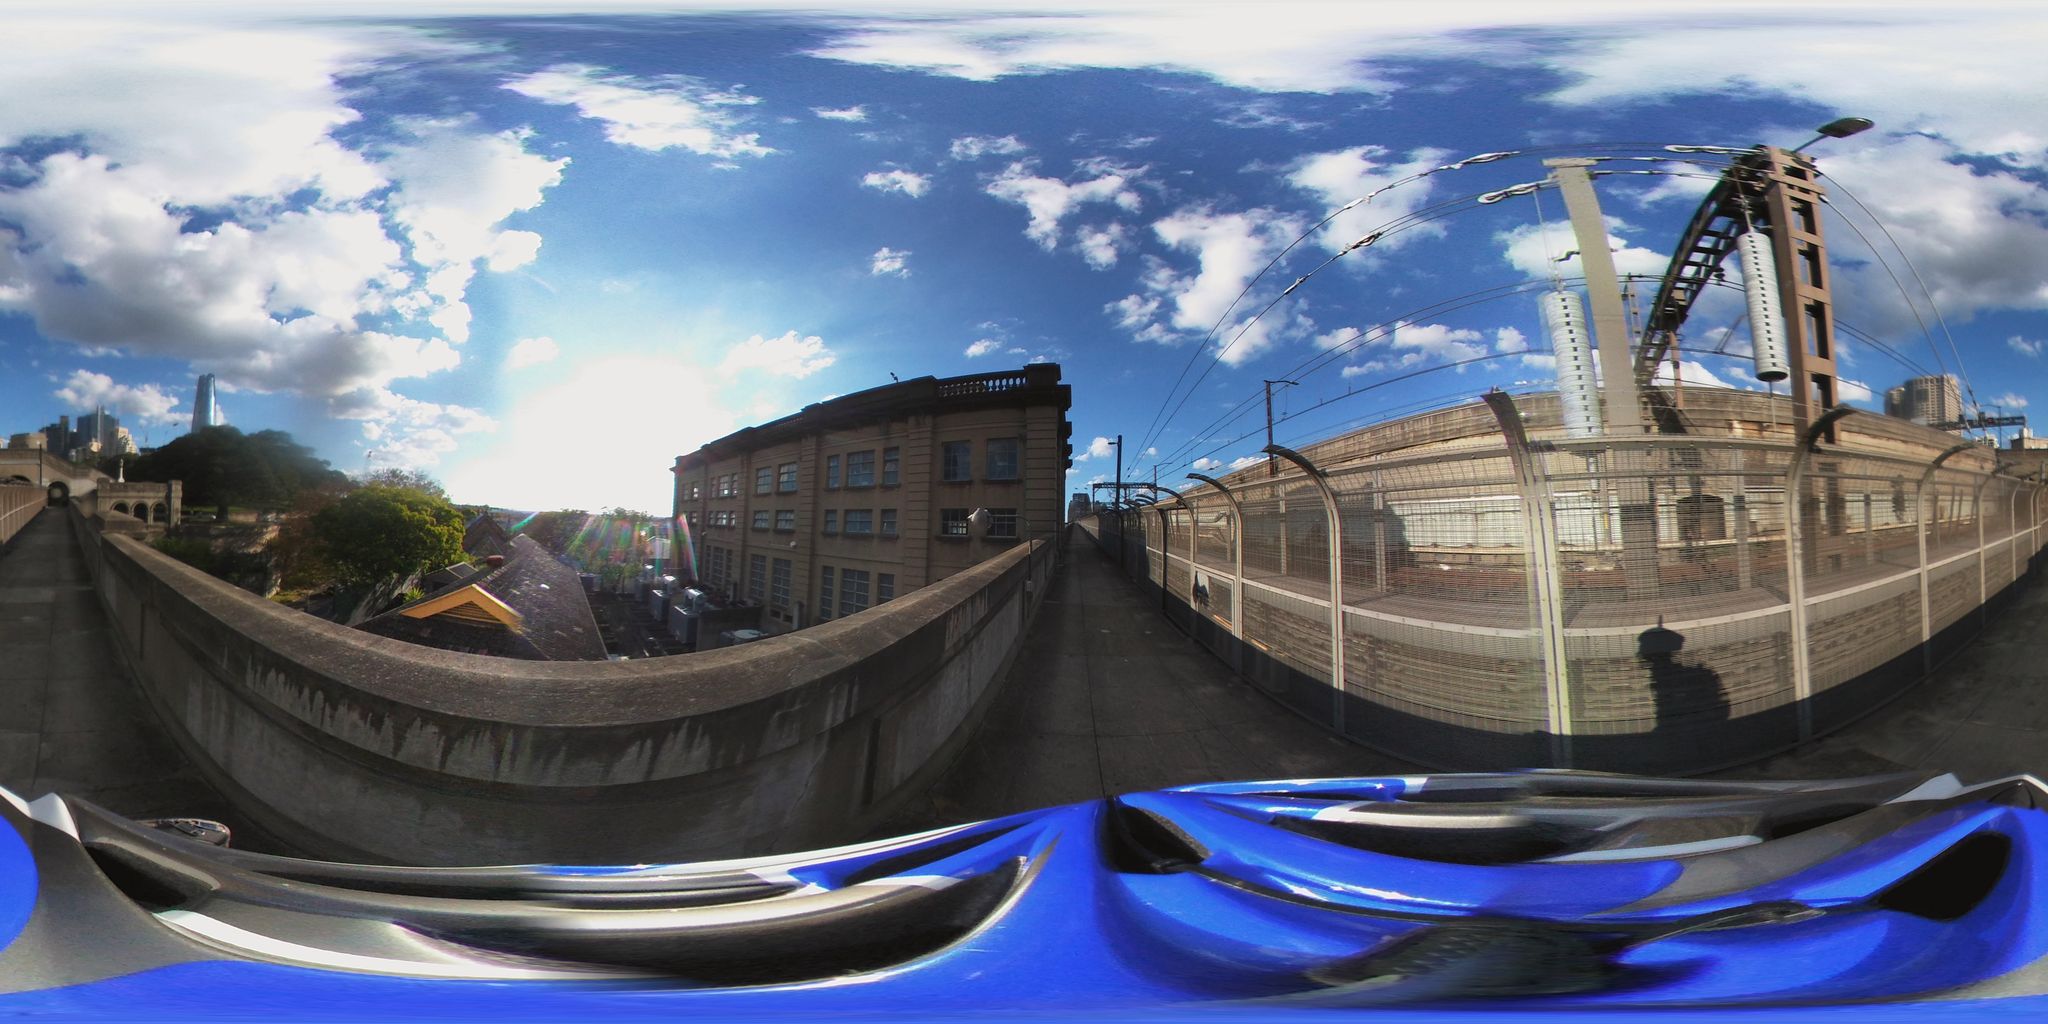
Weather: clear
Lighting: day
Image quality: good
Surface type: cycling surface
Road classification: residential, unclassified
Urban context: urban centre
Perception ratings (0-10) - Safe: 1.71, Lively: 4.2, Beautiful: 3.2, Boring: 2.79, Depressing: 4.87, Wealthy: 1.26